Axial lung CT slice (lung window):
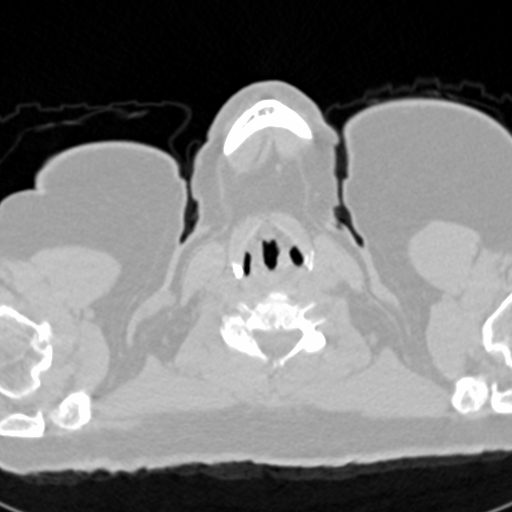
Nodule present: no